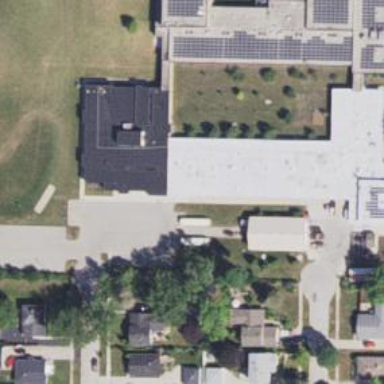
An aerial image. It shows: School.